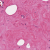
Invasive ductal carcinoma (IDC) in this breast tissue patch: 0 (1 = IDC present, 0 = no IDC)